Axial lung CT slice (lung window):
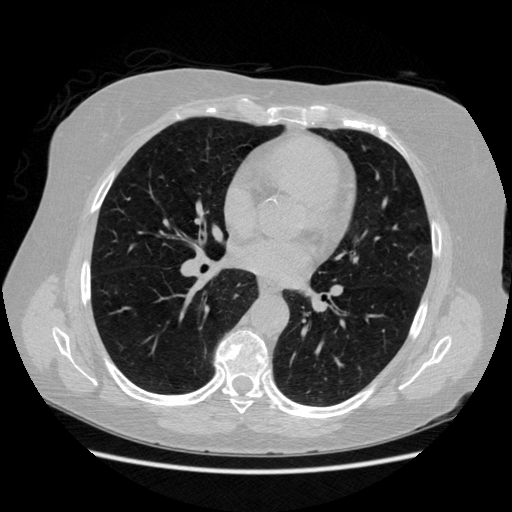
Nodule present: no